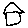
Label: house